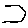
Label: hexagon